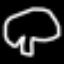
Label: mushroom